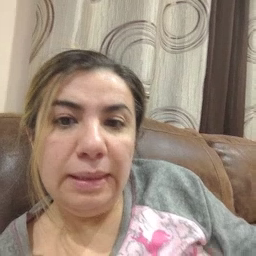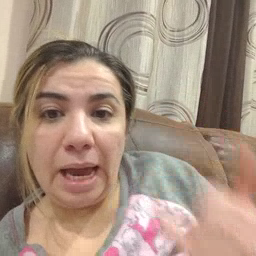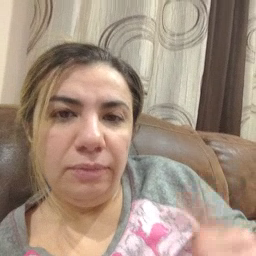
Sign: now